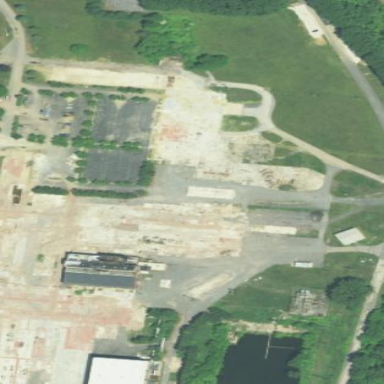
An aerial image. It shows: Brownfield site.